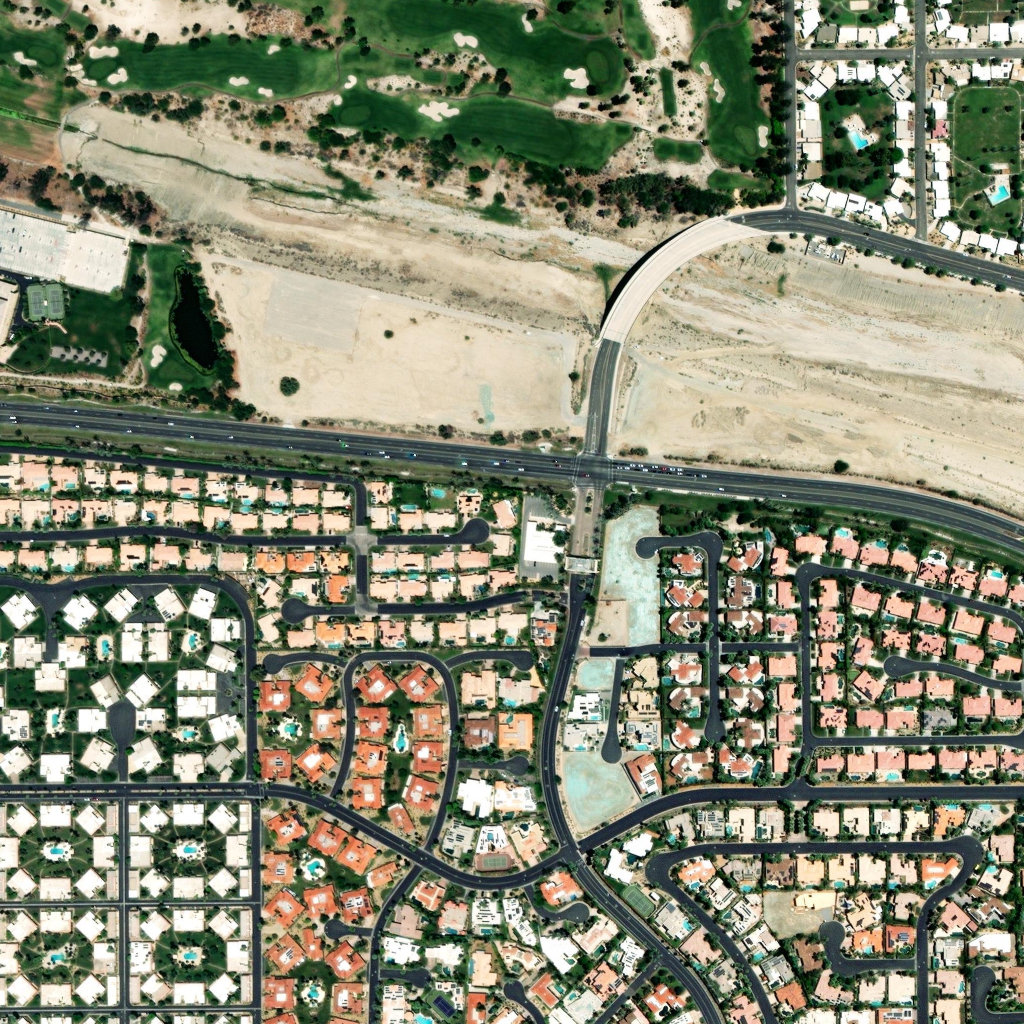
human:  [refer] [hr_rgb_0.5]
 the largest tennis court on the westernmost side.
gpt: <box>[[2, 27, 6, 31, 0]]</box>